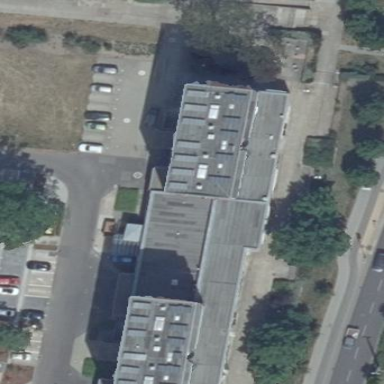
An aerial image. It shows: Commercial building with flat gray roof made of tar paper. The building itself is colored in Indian red.